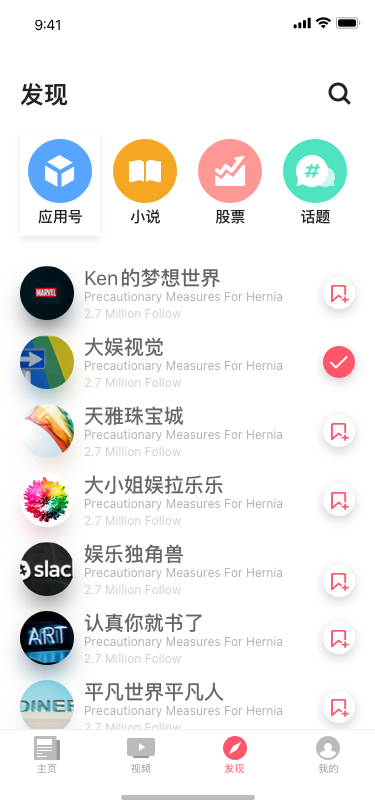
Text in this UI design:
发现
应用号
小说
股票
话题
Ken的梦想世界
Precautionary Measures For Hernia
2.7 Million Follow
大娱视觉
Precautionary Measures For Hernia
2.7 Million Follow
天雅珠宝城
Precautionary Measures For Hernia
2.7 Million Follow
大小姐娱拉乐乐
Precautionary Measures For Hernia
2.7 Million Follow
娱乐独角兽
Precautionary Measures For Hernia
2.7 Million Follow
认真你就书了
Precautionary Measures For Hernia
2.7 Million Follow
平凡世界平凡人
Precautionary Measures For Hernia
2.7 Million Follow